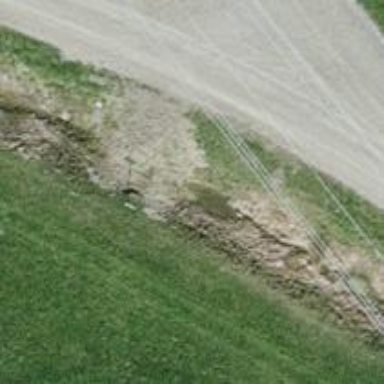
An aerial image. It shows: Ditch in the surroundings.